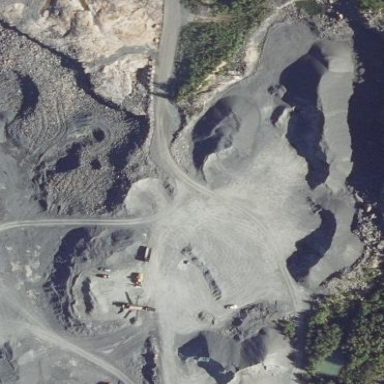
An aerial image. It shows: Quarry area.